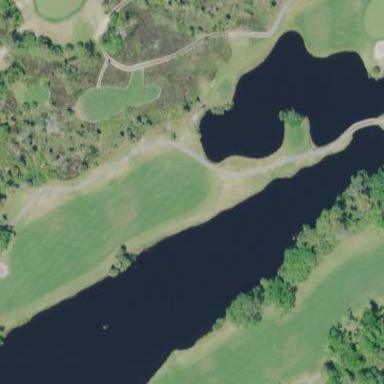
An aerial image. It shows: Scenic golf fairway.